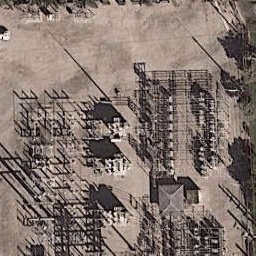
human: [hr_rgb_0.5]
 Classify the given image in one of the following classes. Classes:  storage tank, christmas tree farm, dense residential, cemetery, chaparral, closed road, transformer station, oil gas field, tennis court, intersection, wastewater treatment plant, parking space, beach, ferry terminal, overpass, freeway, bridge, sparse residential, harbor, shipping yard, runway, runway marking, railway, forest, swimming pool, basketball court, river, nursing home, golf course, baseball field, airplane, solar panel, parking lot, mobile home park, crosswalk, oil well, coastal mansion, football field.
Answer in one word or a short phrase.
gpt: transformer station